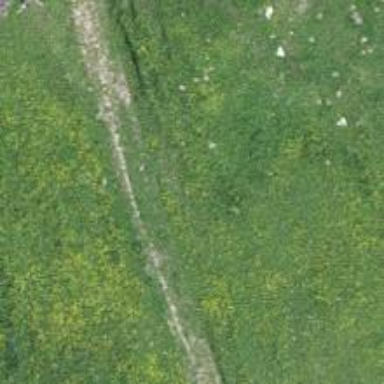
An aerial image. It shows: Grass track with grade5 tracktype.